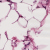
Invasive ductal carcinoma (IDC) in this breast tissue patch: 0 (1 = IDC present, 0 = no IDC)